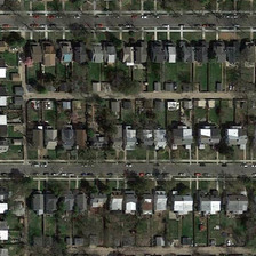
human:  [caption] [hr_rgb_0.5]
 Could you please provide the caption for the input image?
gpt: Houses built on lawn through two parallel roads are compact.

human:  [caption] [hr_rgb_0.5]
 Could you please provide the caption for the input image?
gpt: many rows of flats and several trees consist the residential .

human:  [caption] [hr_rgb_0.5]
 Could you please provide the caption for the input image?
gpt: Two straight bustling main roads deviate from those lines in the house.

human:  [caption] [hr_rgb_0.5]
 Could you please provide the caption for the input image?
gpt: Two parallel roads built on the lawn pass through compact houses.

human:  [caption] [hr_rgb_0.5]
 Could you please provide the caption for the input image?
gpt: Two straight, bustling main roads separated the rows of houses.